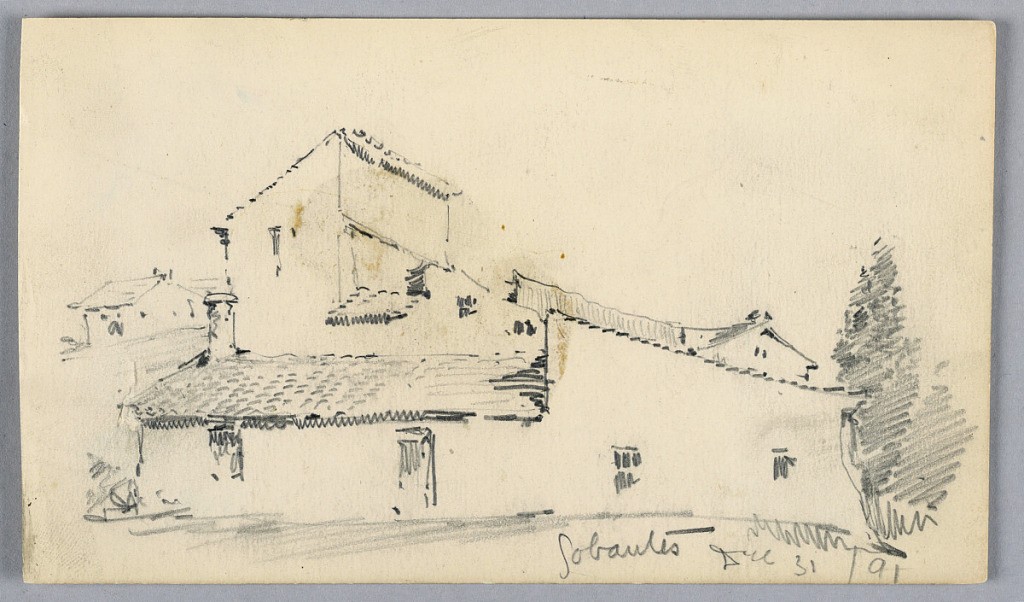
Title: House — Sobantes
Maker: Arnold William Brunner, American, 1857–1925
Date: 1891
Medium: Graphite on paper
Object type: Drawing
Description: House in spain, foreground, another one beyond, left; vegetation at right